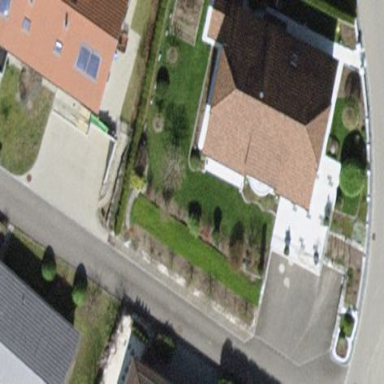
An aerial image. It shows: Detached building with hipped roof.